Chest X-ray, PA view. Patient: 61 years old, sex M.
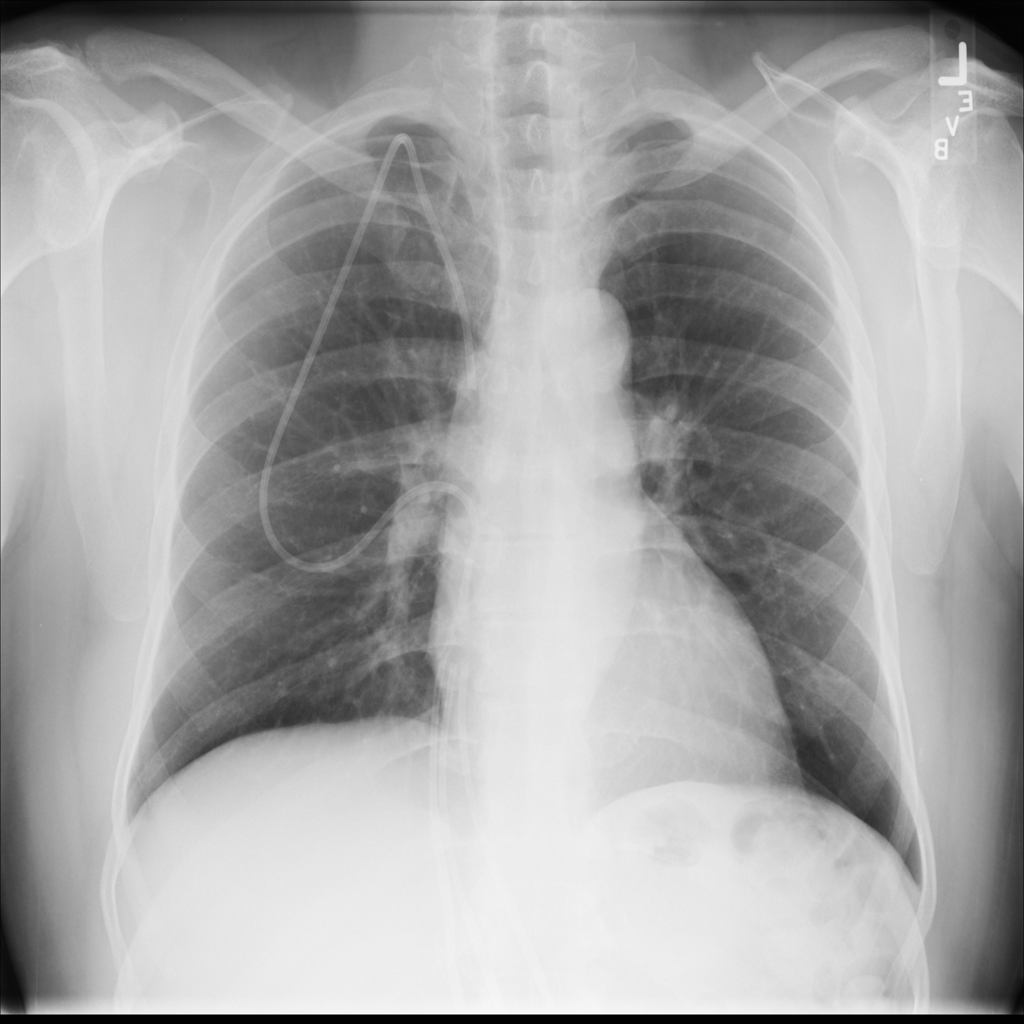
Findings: No Finding